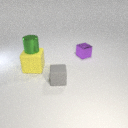
small purple metal cube to the right of small gray rubber cube